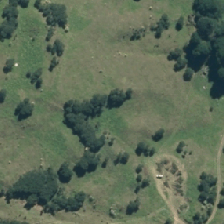
Land cover: low_producing_grassland